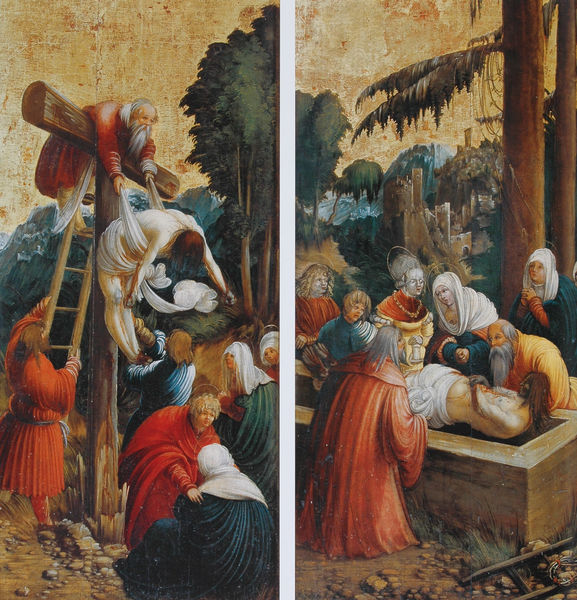
Titel: Hochaltar, Predella, Flügel-Innenseiten
Künstler: Meister der Pulkauer Tafelbilder
Standort: Pulkau (Niederösterreich)
Institution: Wallfahrts- und Filialkirche zum Kostbaren Blut Christi
Schlagwörter: baum, berg, blau, flügel, gemälde, himmel, körper, laub, mann, weiß, bäume, frauen, gelb, grün, menschen, ocker, stadt, äste, braun, bunt, damen, grau, holz, kleider, männer, orange, schwarz, haus, rot, tuch, beige, herren, malerei, bart, bärte, falten, halten, inkarnat, johannes, leiche, steine, tod, tot, toter, tragen, trauer, vollbart, öl, baumstamm, erde, häuser, hügel, stamm, zweige, boden, gewand, gold, mantel, stoff, tücher, gewänder, gotik, renaissance, wald, turm, farbig, bilder, ort, zwei, schuhe, steinig, berge, leiter, blue, men, people, red, robes, white, women, funeral, green, painting, robe, woman, yellow, two, blut, greis, lendentuch, burg, kreuz, türme, tanne, beten, heiligenschein, beerdigung, sarg, wood, hängend, nimbus, sad, gotisch, christus, grab, jesus, kreuzabnahme, kreuzigung, leichnam, ostern, wunden, mauern, man, rocks, sky, tree, mittelalter, religiös, rouge, hill, trees, village, death, legen, heiliger, himel, elisabeth, heilige, jünger, maria, beweinung, christ, jesu, maria magdalena, marie, mother, scarf, beard, peinture, gothisch, sakral, grablegung, cross, goldgrund, ladder, zweiteilig, altarbild, anna, tafelbild, dead, christi, crucifixion, josef, joseph, town, mère, vierge, sarkophag, baäme, legend, abnahme, golgotha, joseph von arimathea, nikodemus, apostel, god, crucifix, mourning, golgatha, bestattung, diptychon, christud, christian, mary, sainte, beisetzung, diyptichon, donauschule, grablegnung, herablassen, kreuzesabnahme, menschenc, thumba, croix, saints, saint, passion, body, bar, descente, praying, grave, enterrement, tombeau, crucifiction, easter, crucification, halo, pleur, pleurs, bath, nageln, diptyque, tomb, mourn, jesus christ, later, burial, coffin, t, down, auréole, apôtre, saintes, mann+, gof, 7kreuz, bury, latter, lowering, linceuil, ss, cricfy